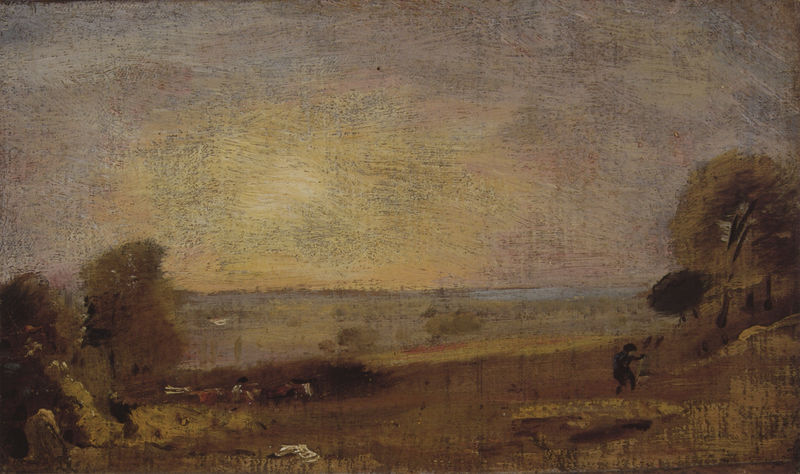
Titel: Dedham Vale
Künstler: John Constable
Standort: New York (New York)
Institution: (Privatsammlung)
Schlagwörter: baum, blau, blätter, dunkel, gemälde, gewitter, himmel, laub, mann, meer, schatten, wasser, weiß, wolken, aquarell, bäume, fluss, gelb, grün, landschaft, menschen, sand, see, teich, ufer, abend, braun, frankreich, hell, hintergrund, holz, hut, licht, männer, orange, schwarz, vordergrund, haus, rot, schleier, tiere, weg, wiese, kleidung, mensch, steine, öl, dämmerung, erde, feld, ferne, horizont, natur, weide, weite, wind, busch, büsche, sonne, sträucher, figur, gold, stoff, bewölkt, strand, wellen, düster, nachmittag, warm, fläche, hang, dunst, lila, sonnenuntergang, violett, herde, herbst, figuren, böschung, querformat, sturm, turner, duktus, impressionistisch, impressionisten, baumkrone, bauer, bucht, schauspiel, schaf, linie, sumpf, pinsel, schein, moor, wanderer, morgenrot, blattwerk, laubbäume, torf, schafe, hirte, väume, brauns, bräunlich, impressionsimus, pastorale, goldener schnitt, william, aura, horzont, turner?, corona, impressonismus, fegen, nee, wasser#